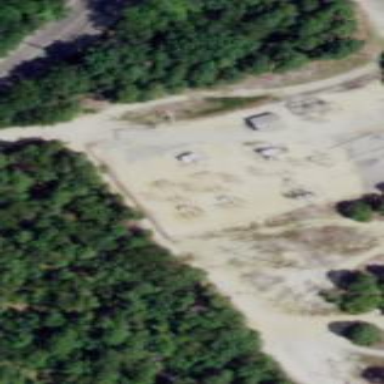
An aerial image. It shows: Minor distribution power substation.